Aerial crown-view tile of a tropical tree (Barro Colorado Island, Panama), acquired 20250317:
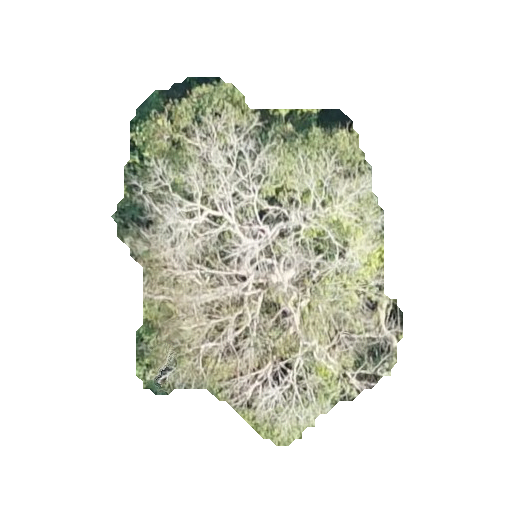
Species: Astronium graveolens
GBIF accepted scientific name: Astronium graveolens
Crown area: 112.53 m²